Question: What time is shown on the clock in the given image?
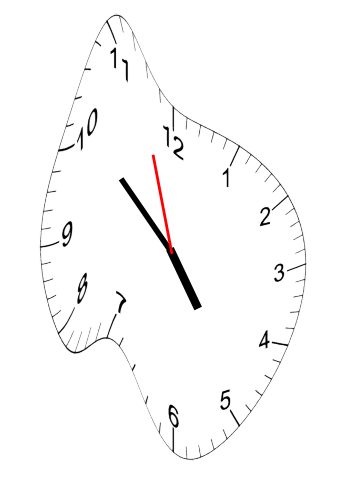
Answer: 04:51:57